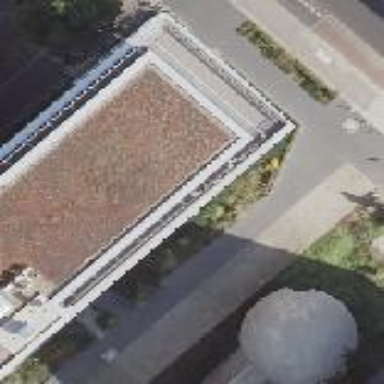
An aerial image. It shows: Office building with flat roof.